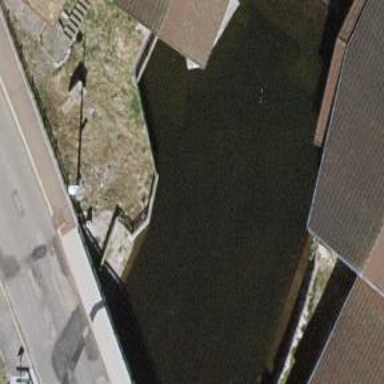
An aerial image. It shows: Retaining wall.